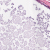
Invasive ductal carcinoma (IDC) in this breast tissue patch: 0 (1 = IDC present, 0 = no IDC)